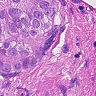
Metastatic tissue present: yes